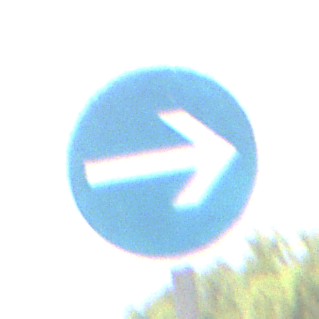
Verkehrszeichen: VorgeschriebeneFahrtrichtungHierRechts
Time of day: Midday
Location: Outdoor (Nature)
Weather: PartlyCloudy
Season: NotSpecified
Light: Natural